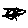
Label: sun